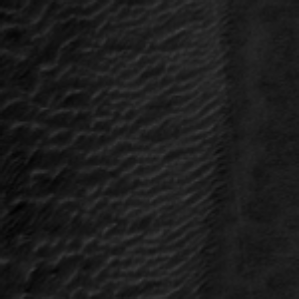
Label: frost